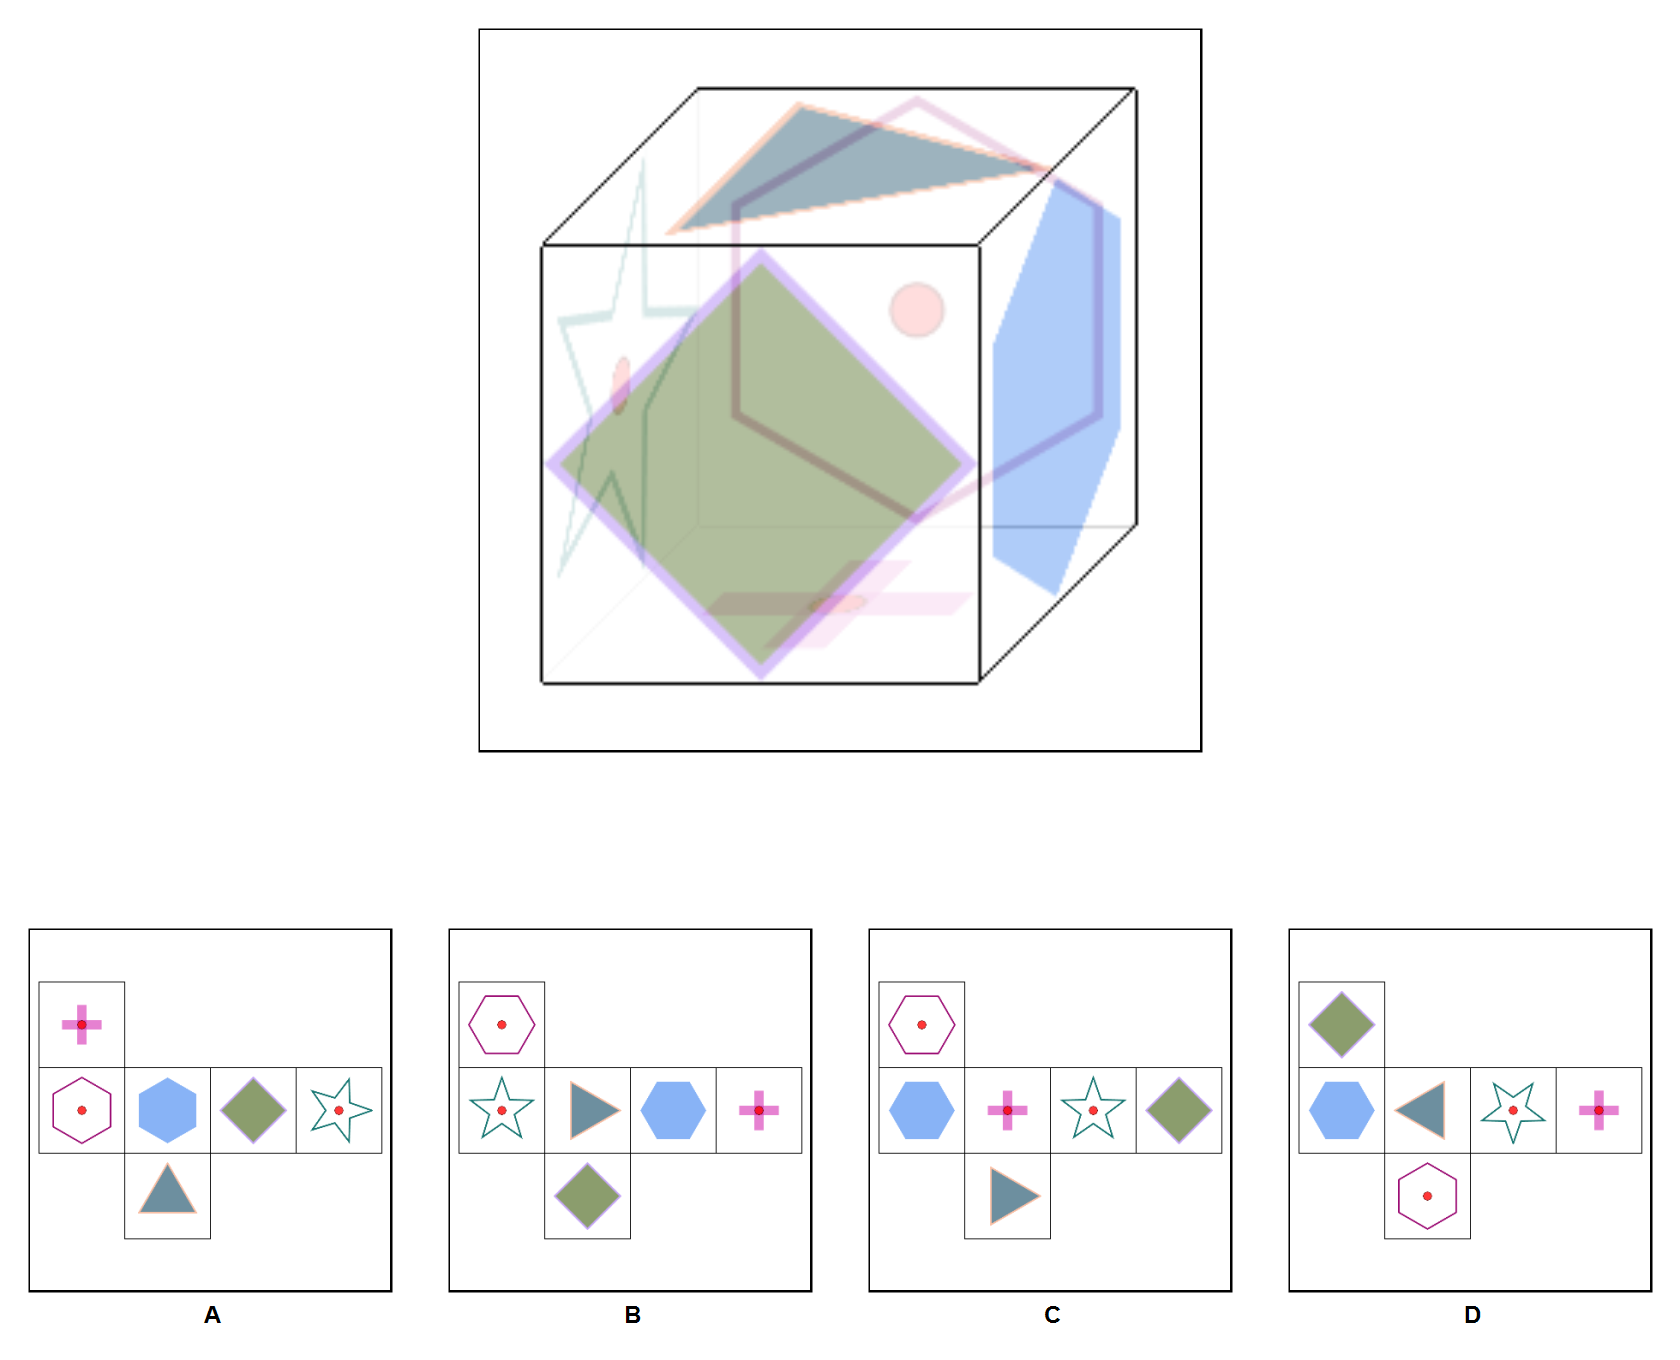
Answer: C